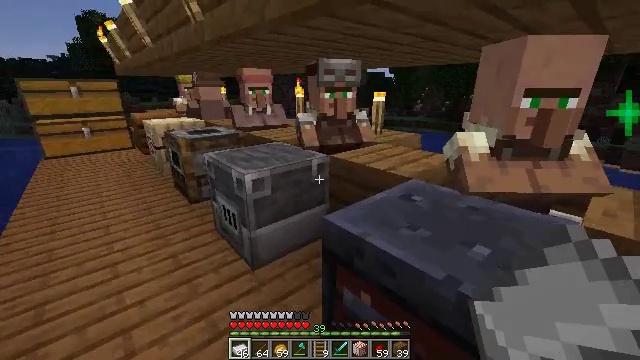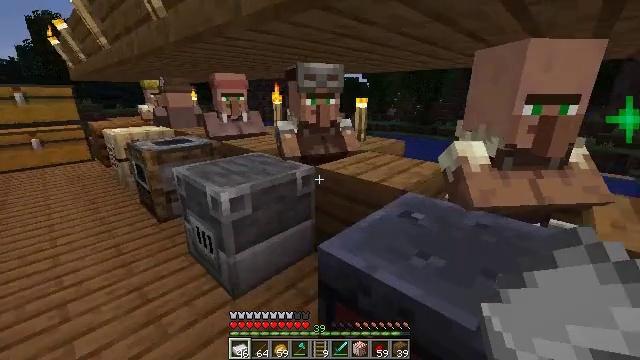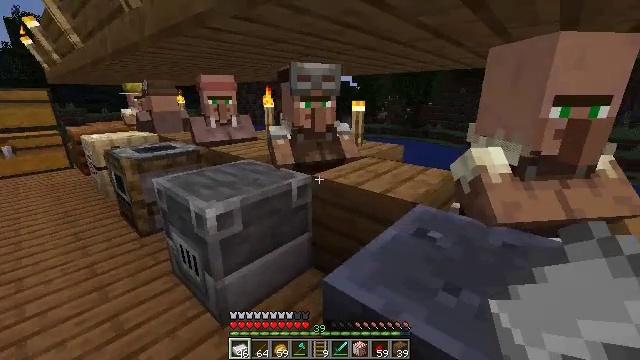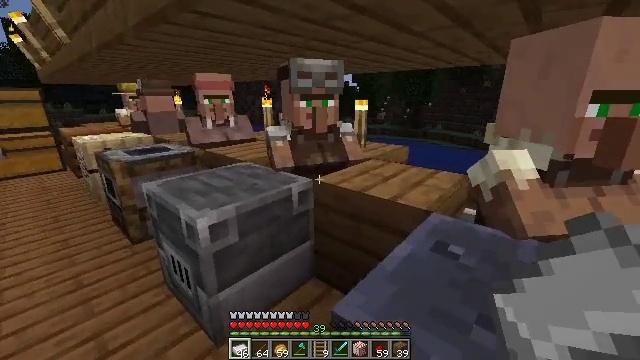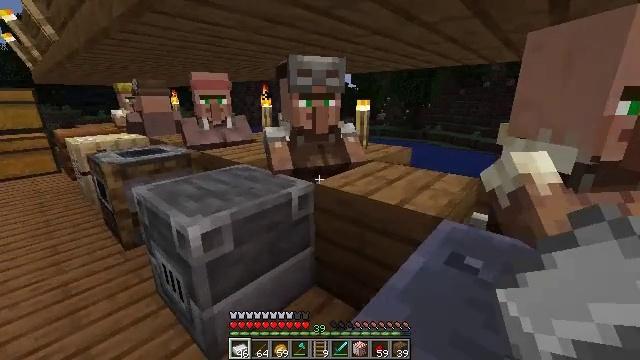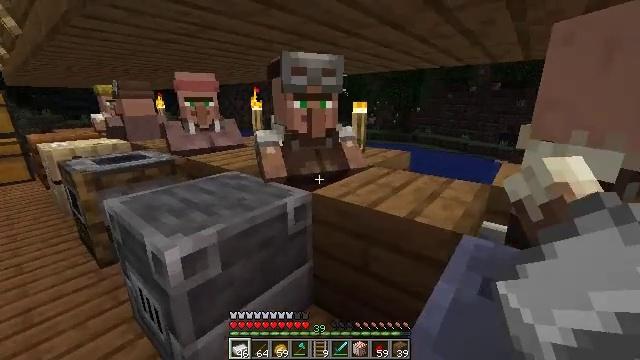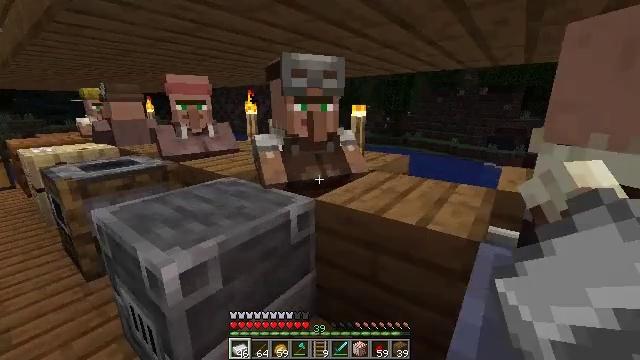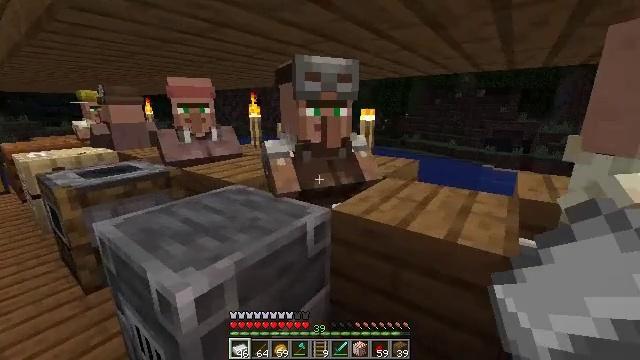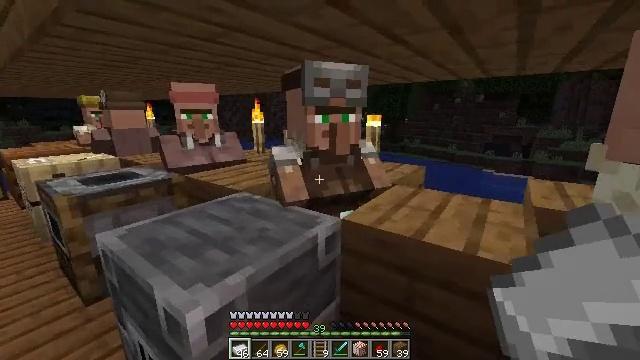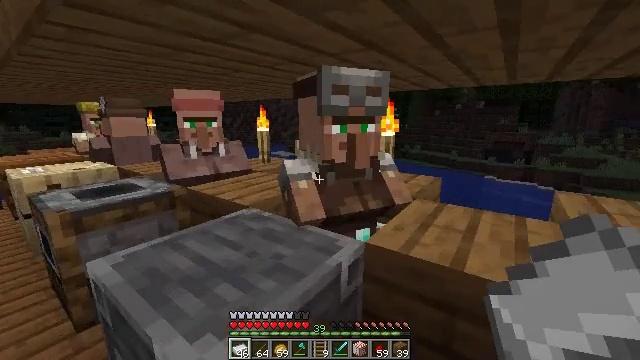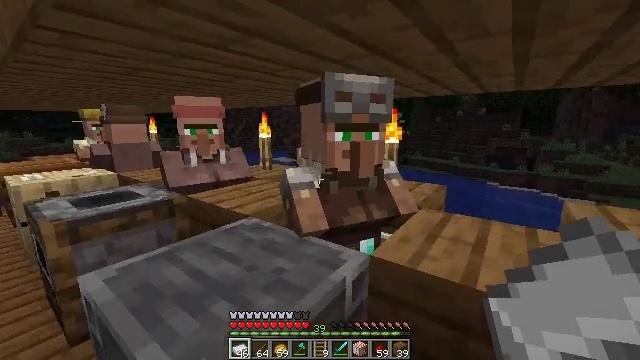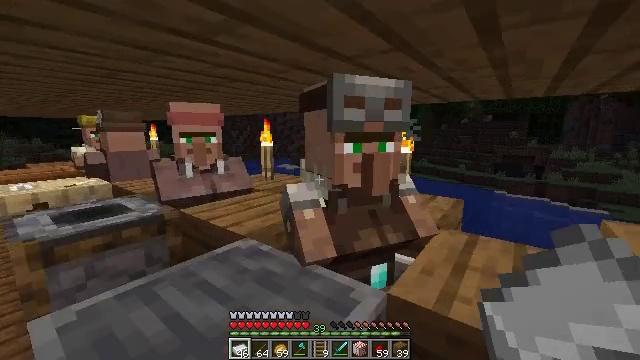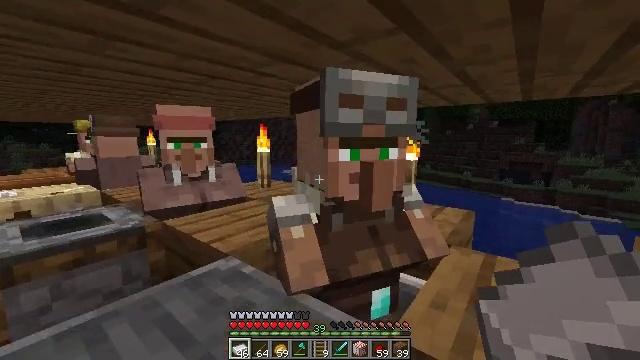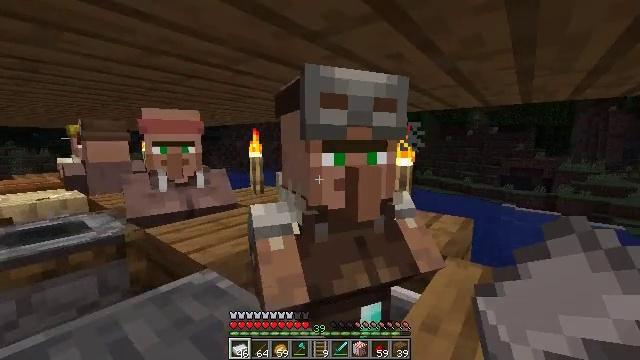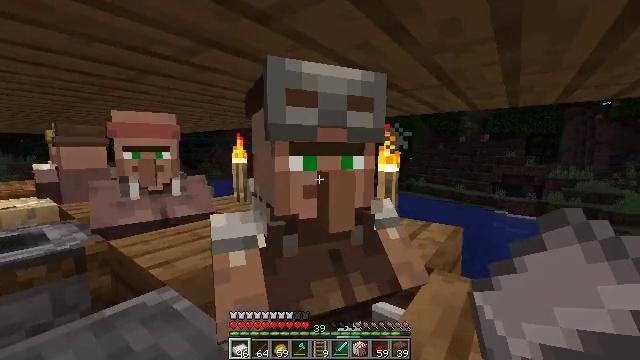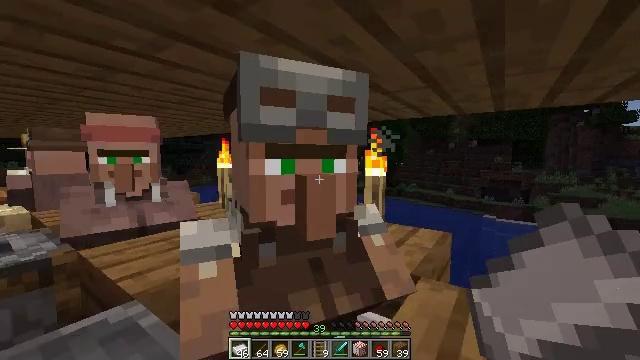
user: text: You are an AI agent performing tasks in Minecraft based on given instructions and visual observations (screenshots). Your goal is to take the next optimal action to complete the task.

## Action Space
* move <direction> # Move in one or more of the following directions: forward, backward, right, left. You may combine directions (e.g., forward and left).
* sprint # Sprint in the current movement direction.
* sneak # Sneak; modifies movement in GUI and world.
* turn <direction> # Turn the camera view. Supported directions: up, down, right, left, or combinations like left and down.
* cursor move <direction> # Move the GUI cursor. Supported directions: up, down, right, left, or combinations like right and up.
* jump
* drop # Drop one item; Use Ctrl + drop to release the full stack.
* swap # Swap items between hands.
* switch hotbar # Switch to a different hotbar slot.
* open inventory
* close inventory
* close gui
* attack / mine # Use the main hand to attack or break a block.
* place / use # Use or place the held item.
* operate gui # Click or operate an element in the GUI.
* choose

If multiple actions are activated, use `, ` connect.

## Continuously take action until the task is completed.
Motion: motion action
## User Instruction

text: Use the crafting table to make a diamond helmet.
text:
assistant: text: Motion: move forward, turn right and up
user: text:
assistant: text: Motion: move forward, turn right
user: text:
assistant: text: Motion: move forward
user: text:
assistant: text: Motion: move forward
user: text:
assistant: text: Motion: move forward, turn right
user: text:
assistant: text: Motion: move forward, turn right
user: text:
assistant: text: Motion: move forward
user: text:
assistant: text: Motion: move forward, turn up
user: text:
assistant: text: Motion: move forward, turn up
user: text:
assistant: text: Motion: move forward, turn up
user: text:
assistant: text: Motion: move forward, turn up
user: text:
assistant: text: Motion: move forward, turn up
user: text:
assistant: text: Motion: move forward, turn up
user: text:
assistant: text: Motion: move forward, turn right and up
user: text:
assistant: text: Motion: move forward, turn right and up
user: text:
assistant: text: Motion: move forward
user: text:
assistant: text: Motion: no_op
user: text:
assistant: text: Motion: no_op
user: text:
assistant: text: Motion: turn left and up
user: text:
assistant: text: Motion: turn left
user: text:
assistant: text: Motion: no_op
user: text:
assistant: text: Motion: no_op
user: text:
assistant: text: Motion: no_op
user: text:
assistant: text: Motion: use / place
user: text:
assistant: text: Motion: use / place
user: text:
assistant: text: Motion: use / place
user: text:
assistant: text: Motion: no_op
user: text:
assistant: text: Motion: no_op
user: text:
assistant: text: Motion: open gui
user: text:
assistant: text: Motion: no_op